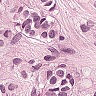
Metastatic tissue present: yes